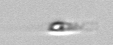
Label: flagellate_morphotype3